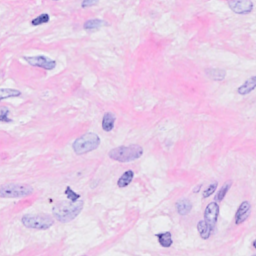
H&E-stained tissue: Breast